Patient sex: M
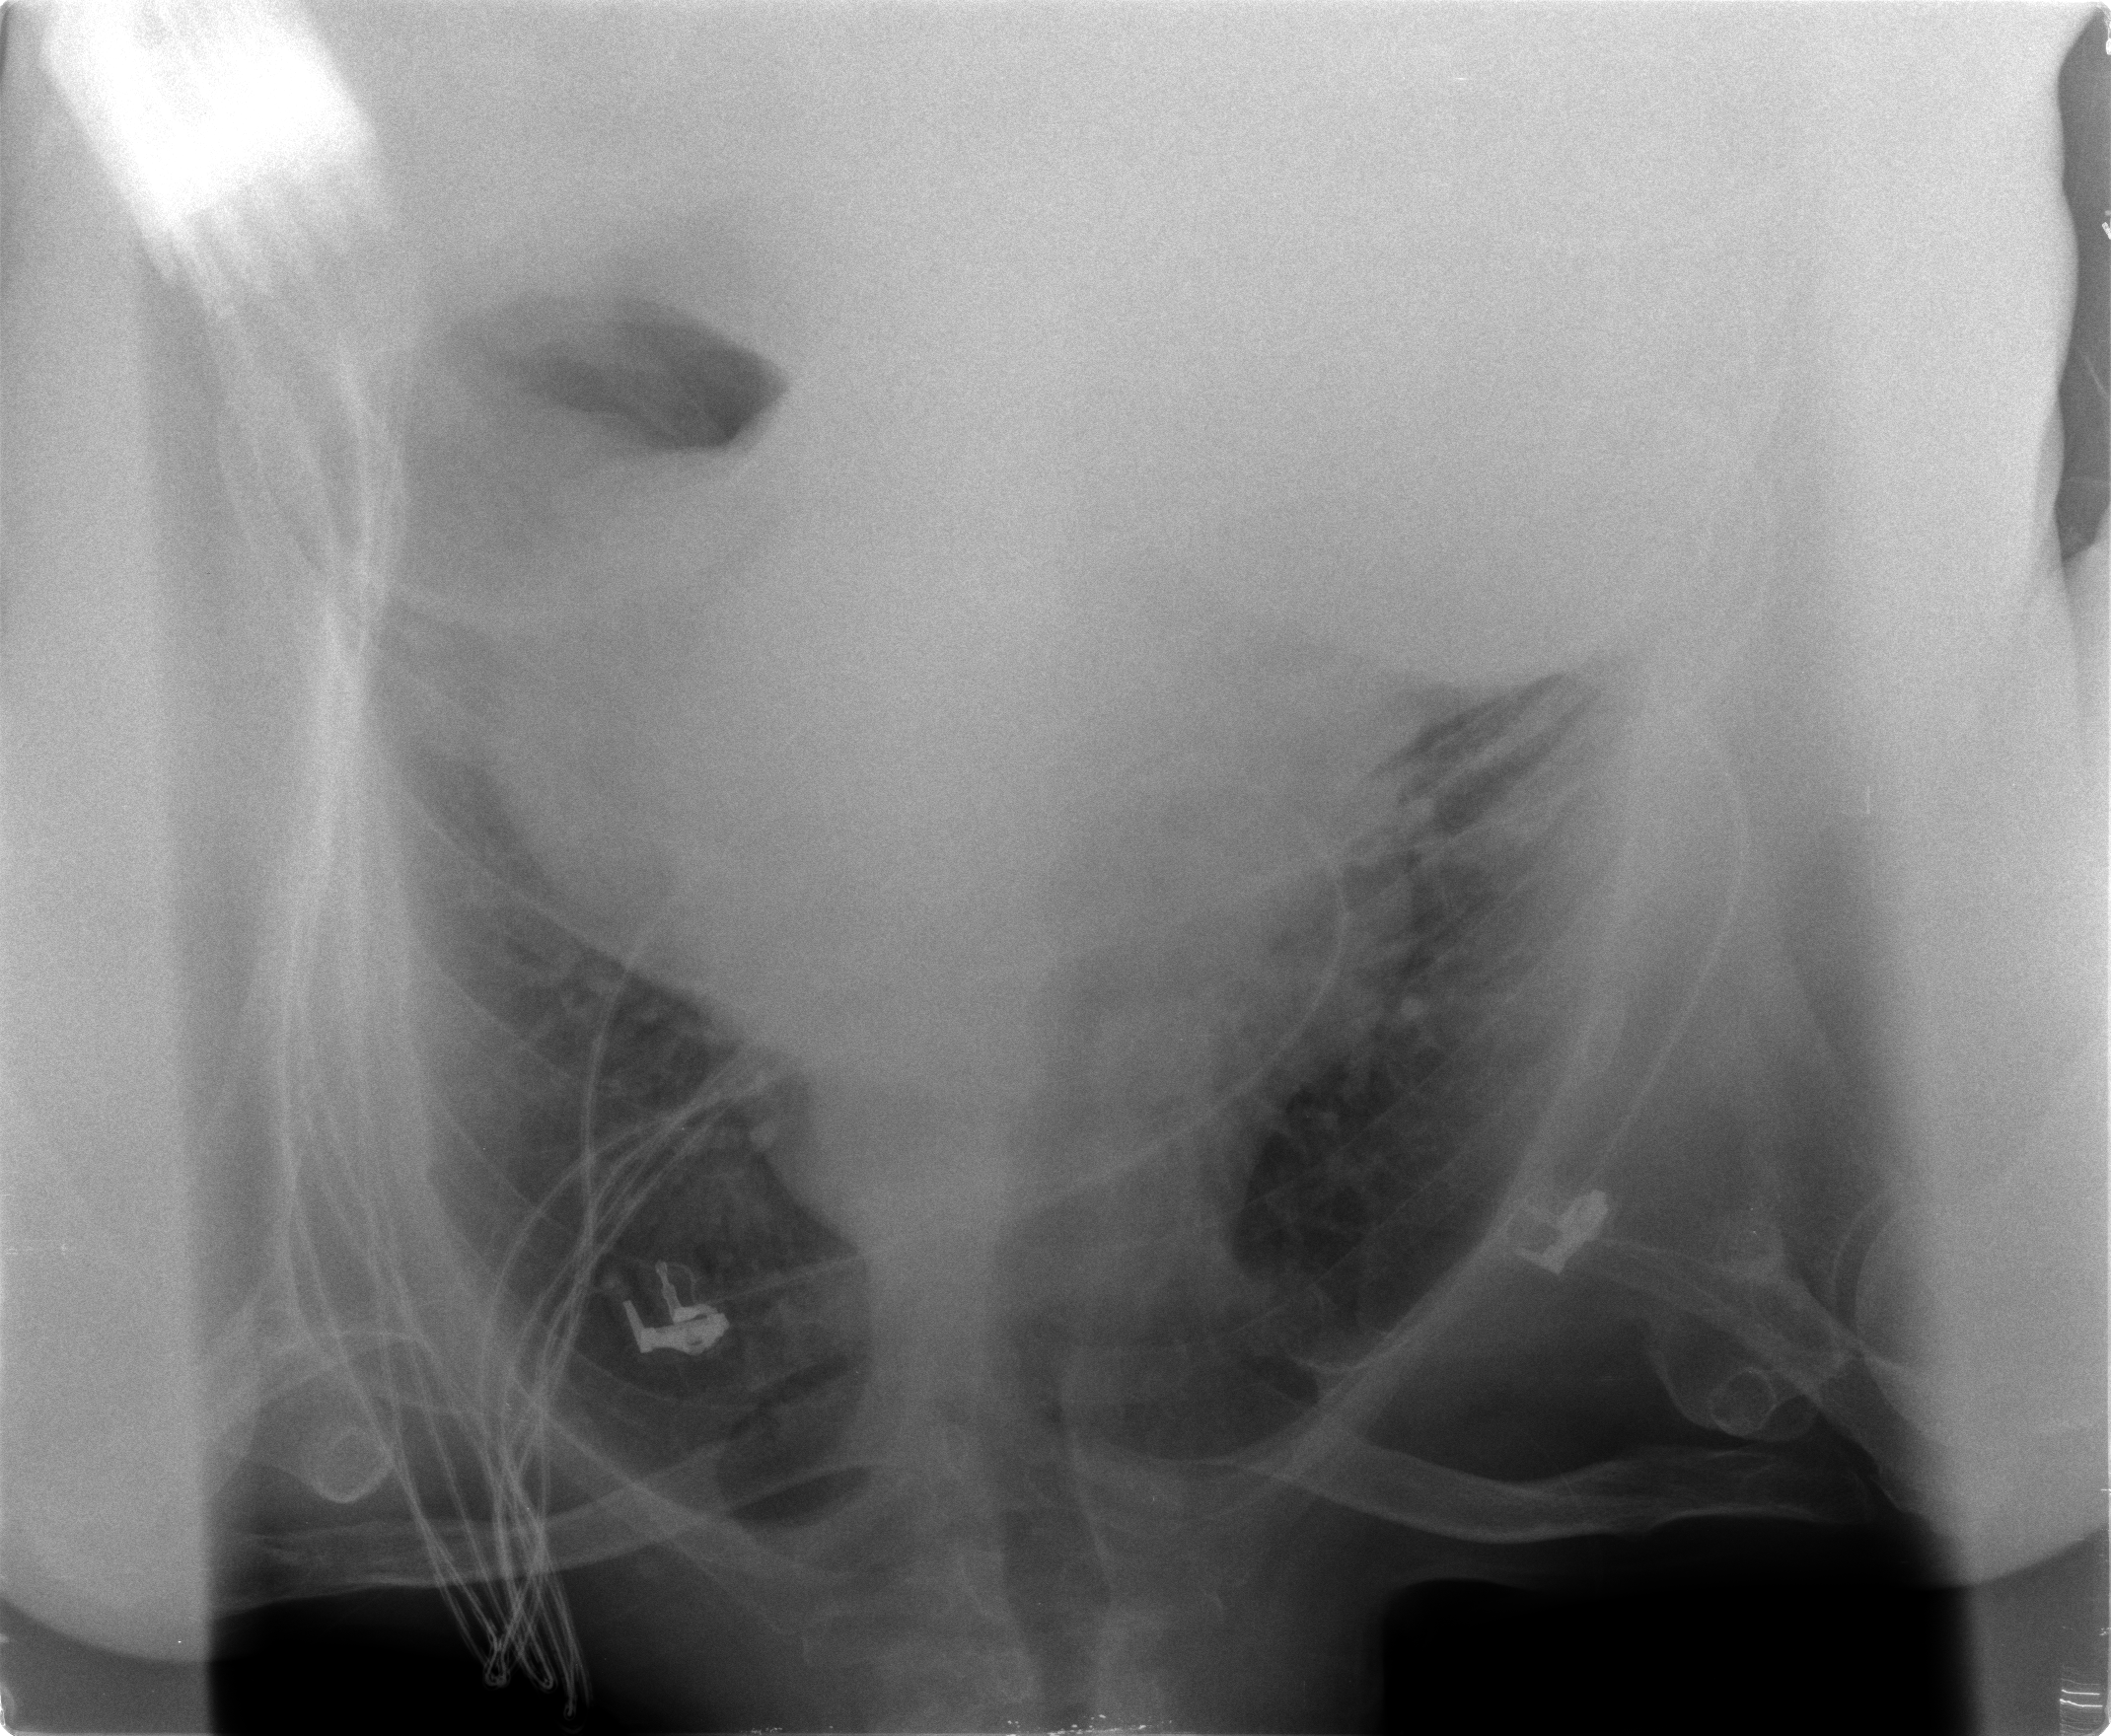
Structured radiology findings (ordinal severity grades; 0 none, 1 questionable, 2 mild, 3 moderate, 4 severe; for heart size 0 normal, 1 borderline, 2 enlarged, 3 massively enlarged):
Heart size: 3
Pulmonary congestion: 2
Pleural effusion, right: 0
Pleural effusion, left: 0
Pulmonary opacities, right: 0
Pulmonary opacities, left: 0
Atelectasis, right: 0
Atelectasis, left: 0